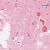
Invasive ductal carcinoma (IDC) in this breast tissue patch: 0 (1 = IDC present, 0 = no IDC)